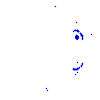
Particle: kaon